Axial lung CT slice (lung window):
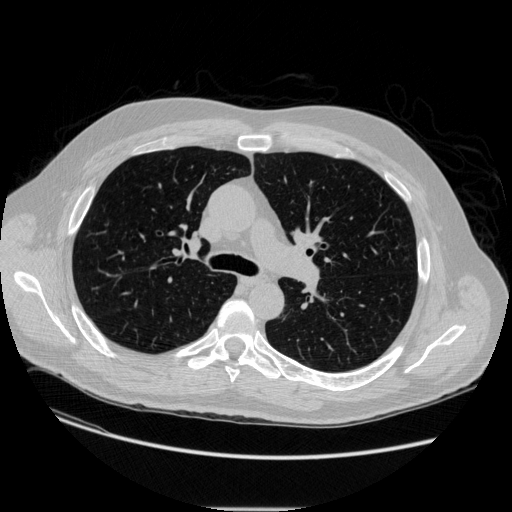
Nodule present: no